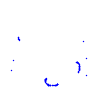
Particle: proton